Question: There is an array called 'friendCardList' claimed in the 'AppDelegate.swift', and the 'CardModel' is just normal class :
'''
var friendCardList:[CardModel] = []
'''
In a 'UITableViewController' called 'FriendListVC', the elements in the array 'friendCardList' will be listed in the 'FriendListVC':
'''
func tableView(tableView: UITableView, cellForRowAtIndexPath indexPath: NSIndexPath) -> UITableViewCell {
let delegate = UIApplication.sharedApplication().delegate as! AppDelegate
let card = delegate.exchangeListCards[indexPath.row]
let cell = tableView.dequeueReusableCellWithIdentifier("CardsCell",
forIndexPath: indexPath) as! BrowserTableViewCell
return cell
}
'''
I was trying to delete the cell in the 'FriendListVC':
'''
func tableView(tableView: UITableView, commitEditingStyle editingStyle: UITableViewCellEditingStyle, forRowAtIndexPath indexPath: NSIndexPath) {
let delegate = UIApplication.sharedApplication().delegate as! AppDelegate
let card = delegate.exchangeListCards[indexPath.row]
var CardSet = NSMutableSet(array: delegate.exchangeListCards)
CardSet.removeObject(card)
delegate.exchangeListCards = CardSet.allObjects as! [CardModel]
}
'''
My Problem:
When I deleted the cell through sliding the cell to the left, the complier thrown the bug:
'''
fatal error: Array index out of range
'''

I blocked up here all the noon.
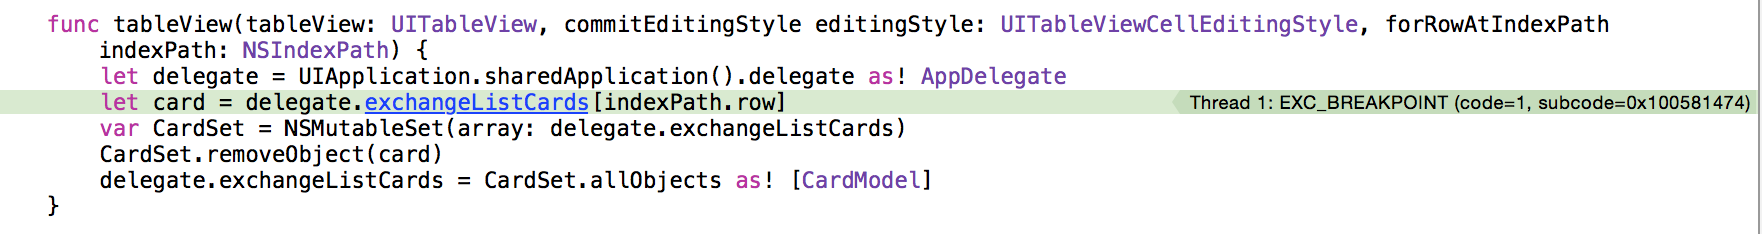
Answer: You need to call
'''
self.reloadData()
'''
in your UITableViewController each time you modify your data source.